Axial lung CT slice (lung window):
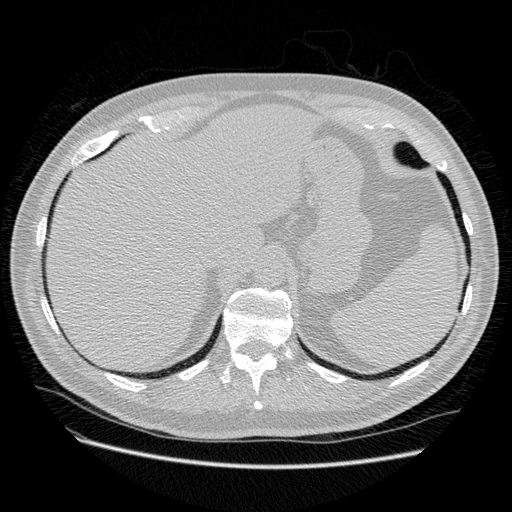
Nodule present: no